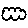
Label: cloud